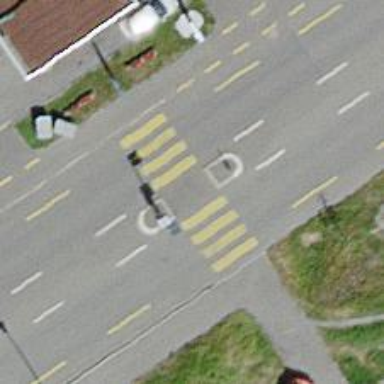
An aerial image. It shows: Primary road with asphalt surface and designated cycle lane.